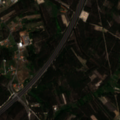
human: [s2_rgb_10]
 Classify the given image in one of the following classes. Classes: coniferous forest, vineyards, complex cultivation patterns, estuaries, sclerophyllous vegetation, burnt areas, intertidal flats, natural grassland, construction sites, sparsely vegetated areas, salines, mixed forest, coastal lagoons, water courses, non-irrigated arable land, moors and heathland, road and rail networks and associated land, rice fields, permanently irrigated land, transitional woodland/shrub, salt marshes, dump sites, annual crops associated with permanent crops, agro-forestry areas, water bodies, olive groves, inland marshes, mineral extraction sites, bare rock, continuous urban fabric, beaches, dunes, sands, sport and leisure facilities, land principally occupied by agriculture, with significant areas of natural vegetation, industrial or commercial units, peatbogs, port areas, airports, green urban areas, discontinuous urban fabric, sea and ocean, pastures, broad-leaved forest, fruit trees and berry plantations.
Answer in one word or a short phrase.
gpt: discontinuous urban fabric, road and rail networks and associated land, land principally occupied by agriculture, with significant areas of natural vegetation, coniferous forest, transitional woodland/shrub